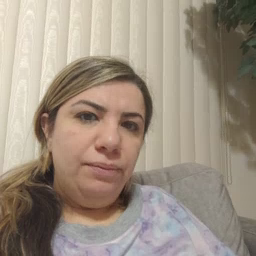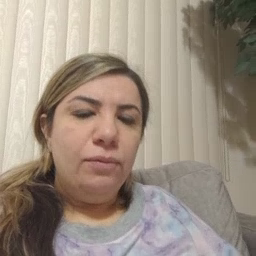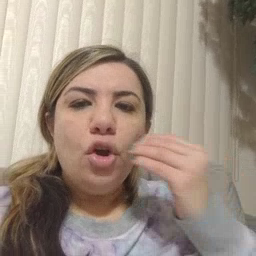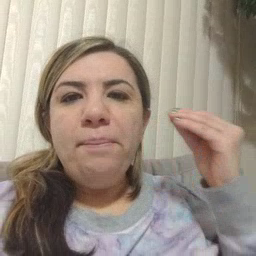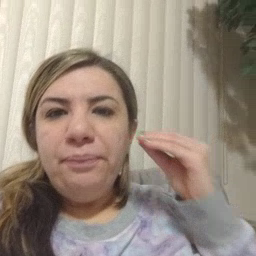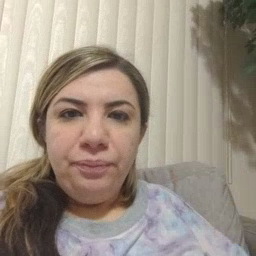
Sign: home